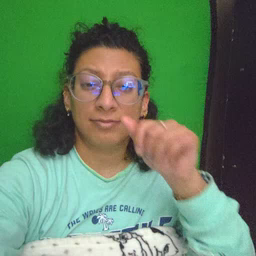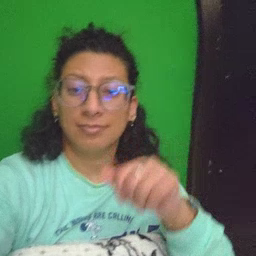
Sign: elephant